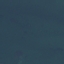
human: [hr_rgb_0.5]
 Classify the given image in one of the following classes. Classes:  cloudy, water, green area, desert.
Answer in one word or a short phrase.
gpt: water